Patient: sex M, age 55
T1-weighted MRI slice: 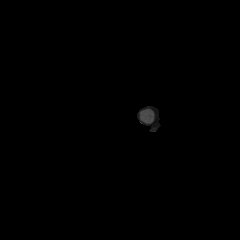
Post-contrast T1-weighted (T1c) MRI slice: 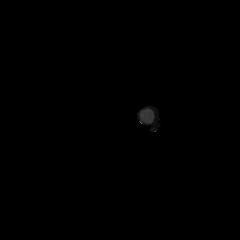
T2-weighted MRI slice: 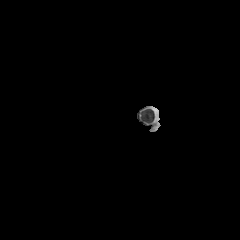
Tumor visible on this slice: no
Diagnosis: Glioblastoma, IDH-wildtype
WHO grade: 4